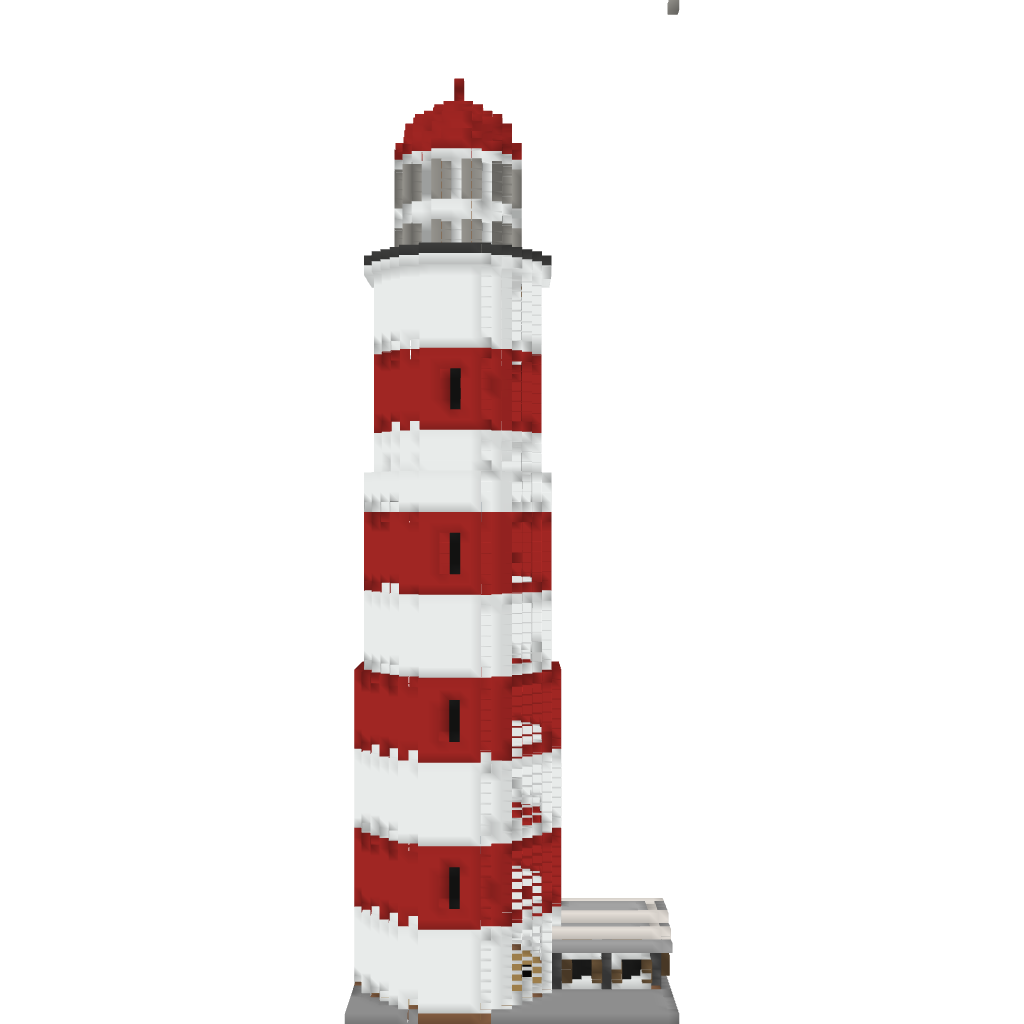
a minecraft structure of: Light House